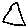
Label: triangle